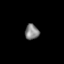
Tissue: lung
Cell type: T cells
Senescence score: 0.213
Nuclear area (px): 208
Mean DAPI intensity: 131.947